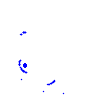
Particle: kaon